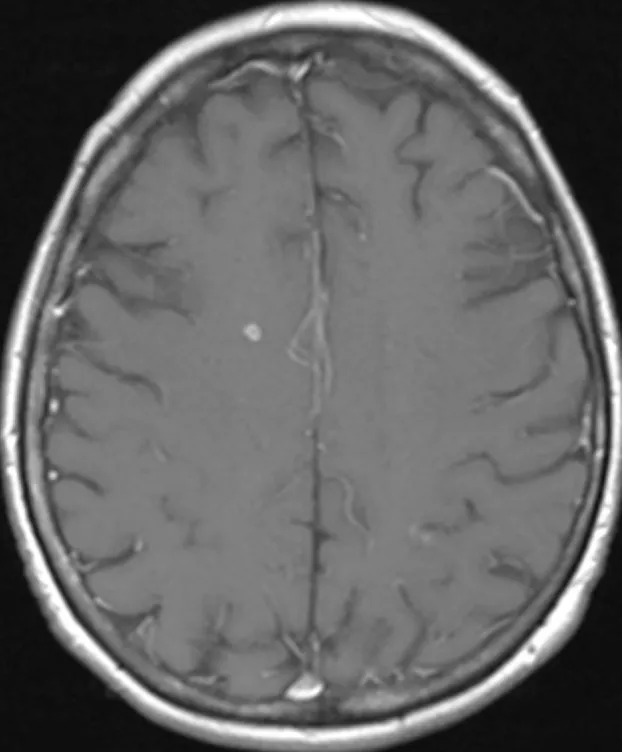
Brain magnestic resonance imaging in March 2014. T1-weighted image after gadolinium of the brain shows a small right frontal enhancing cerebral lesion.
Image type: radiology (mri)